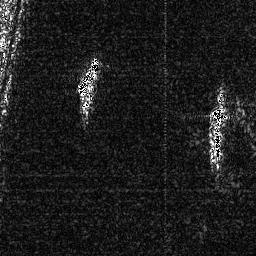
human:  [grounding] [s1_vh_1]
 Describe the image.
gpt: In the satellite image, there is  <ref>1 medium ship </ref> <box>[[28, 21, 39, 45, 0]]</box> located at center,  <ref>1 medium ship </ref> <box>[[80, 40, 89, 63, 0]]</box> located at right.